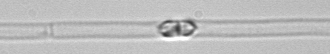
Label: Dactyliosolen_blavyanus